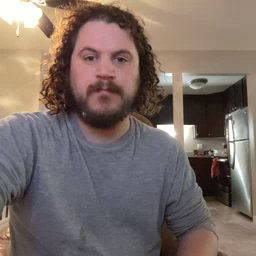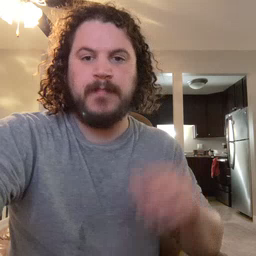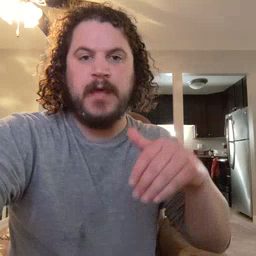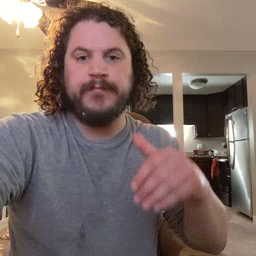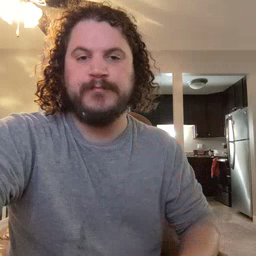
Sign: night